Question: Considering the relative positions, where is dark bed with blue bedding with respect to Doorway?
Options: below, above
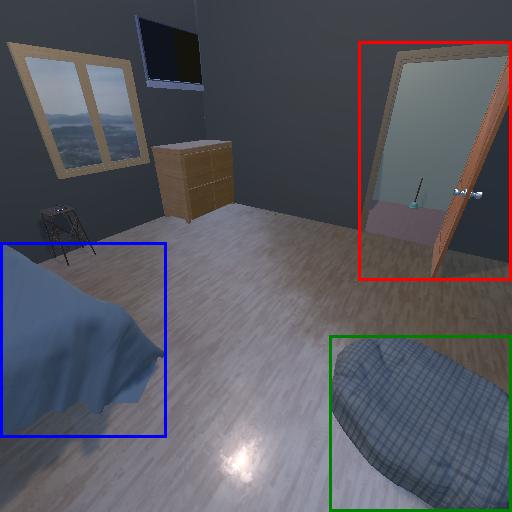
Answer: below